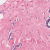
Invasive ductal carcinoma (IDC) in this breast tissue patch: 0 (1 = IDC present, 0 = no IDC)